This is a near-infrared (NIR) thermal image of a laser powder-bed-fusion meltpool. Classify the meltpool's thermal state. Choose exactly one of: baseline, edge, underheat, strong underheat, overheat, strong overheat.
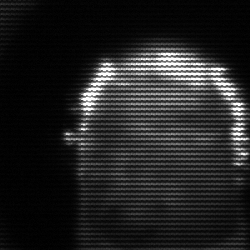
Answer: baseline